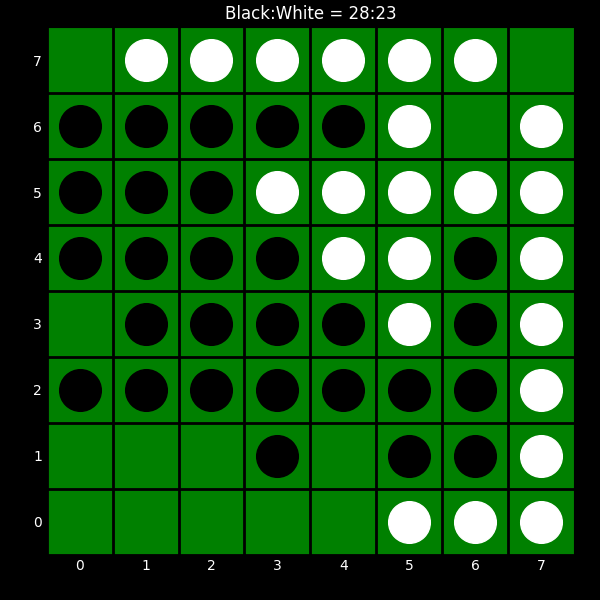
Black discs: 28
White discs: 23